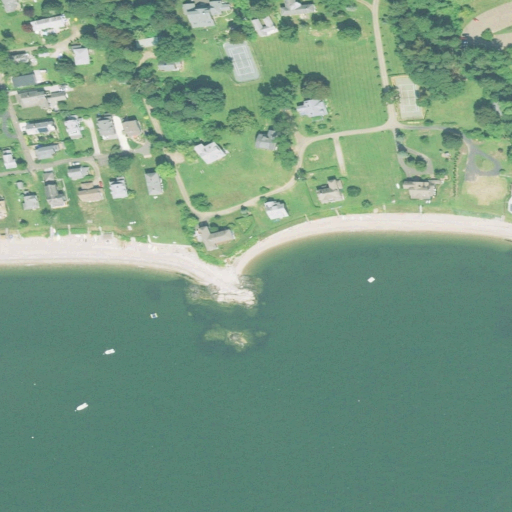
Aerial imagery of beach in Connecticut named East Rive Beach containing open water, low intensity development, open development, medium intensity development, barren land, high intensity development, deciduous forest, and grassland